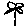
Label: flower